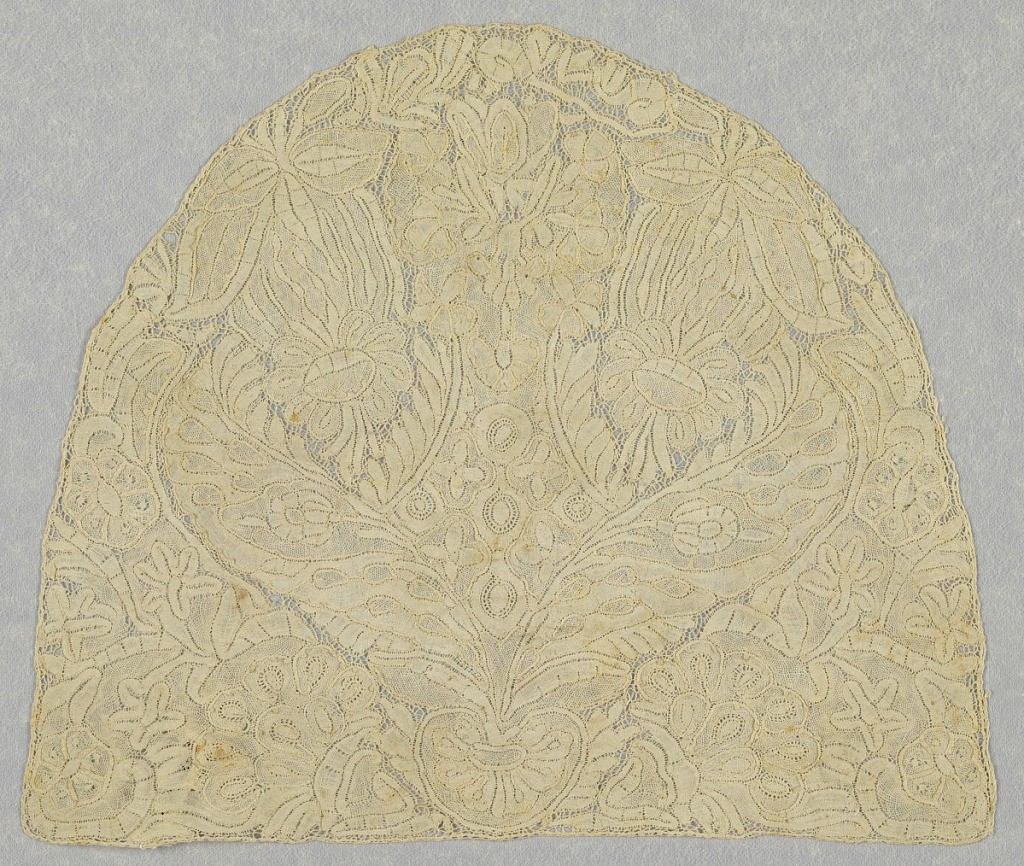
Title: Cap crown
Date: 1700–1750
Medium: linen Technique: bobbin lace, Brussels style
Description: Cap crown  with a dense pattern of floral and foliated forms emanating from a heart-shaped base.